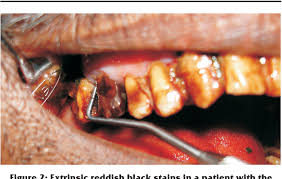
Condition: Tooth Discoloration